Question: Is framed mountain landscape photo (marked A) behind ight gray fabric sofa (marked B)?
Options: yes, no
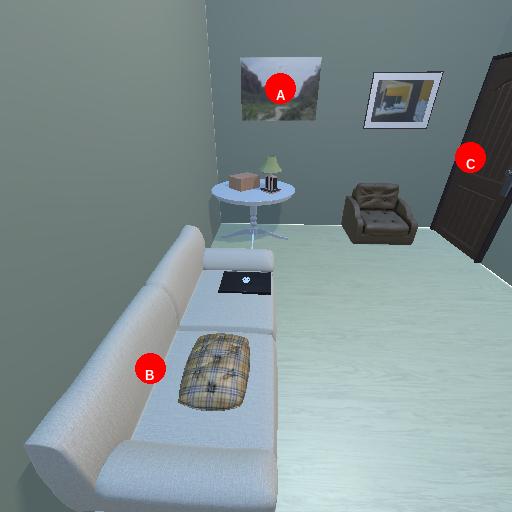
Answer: yes